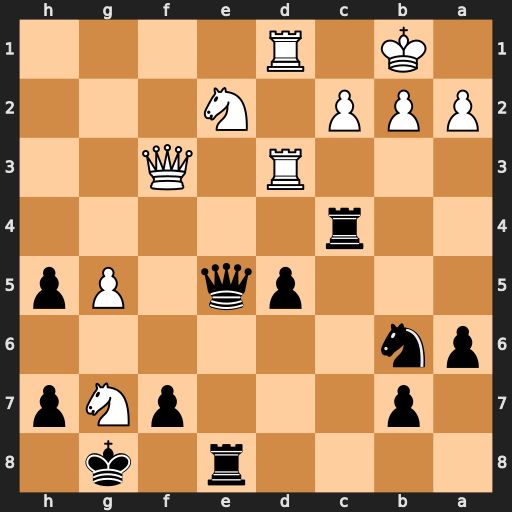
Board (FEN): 4r1k1/1p3pNp/pn6/3pq1Pp/2r5/3R1Q2/PPP1N3/1K1R4
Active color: b
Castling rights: -
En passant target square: -
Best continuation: Qxe2 Qxe2 Rxe2